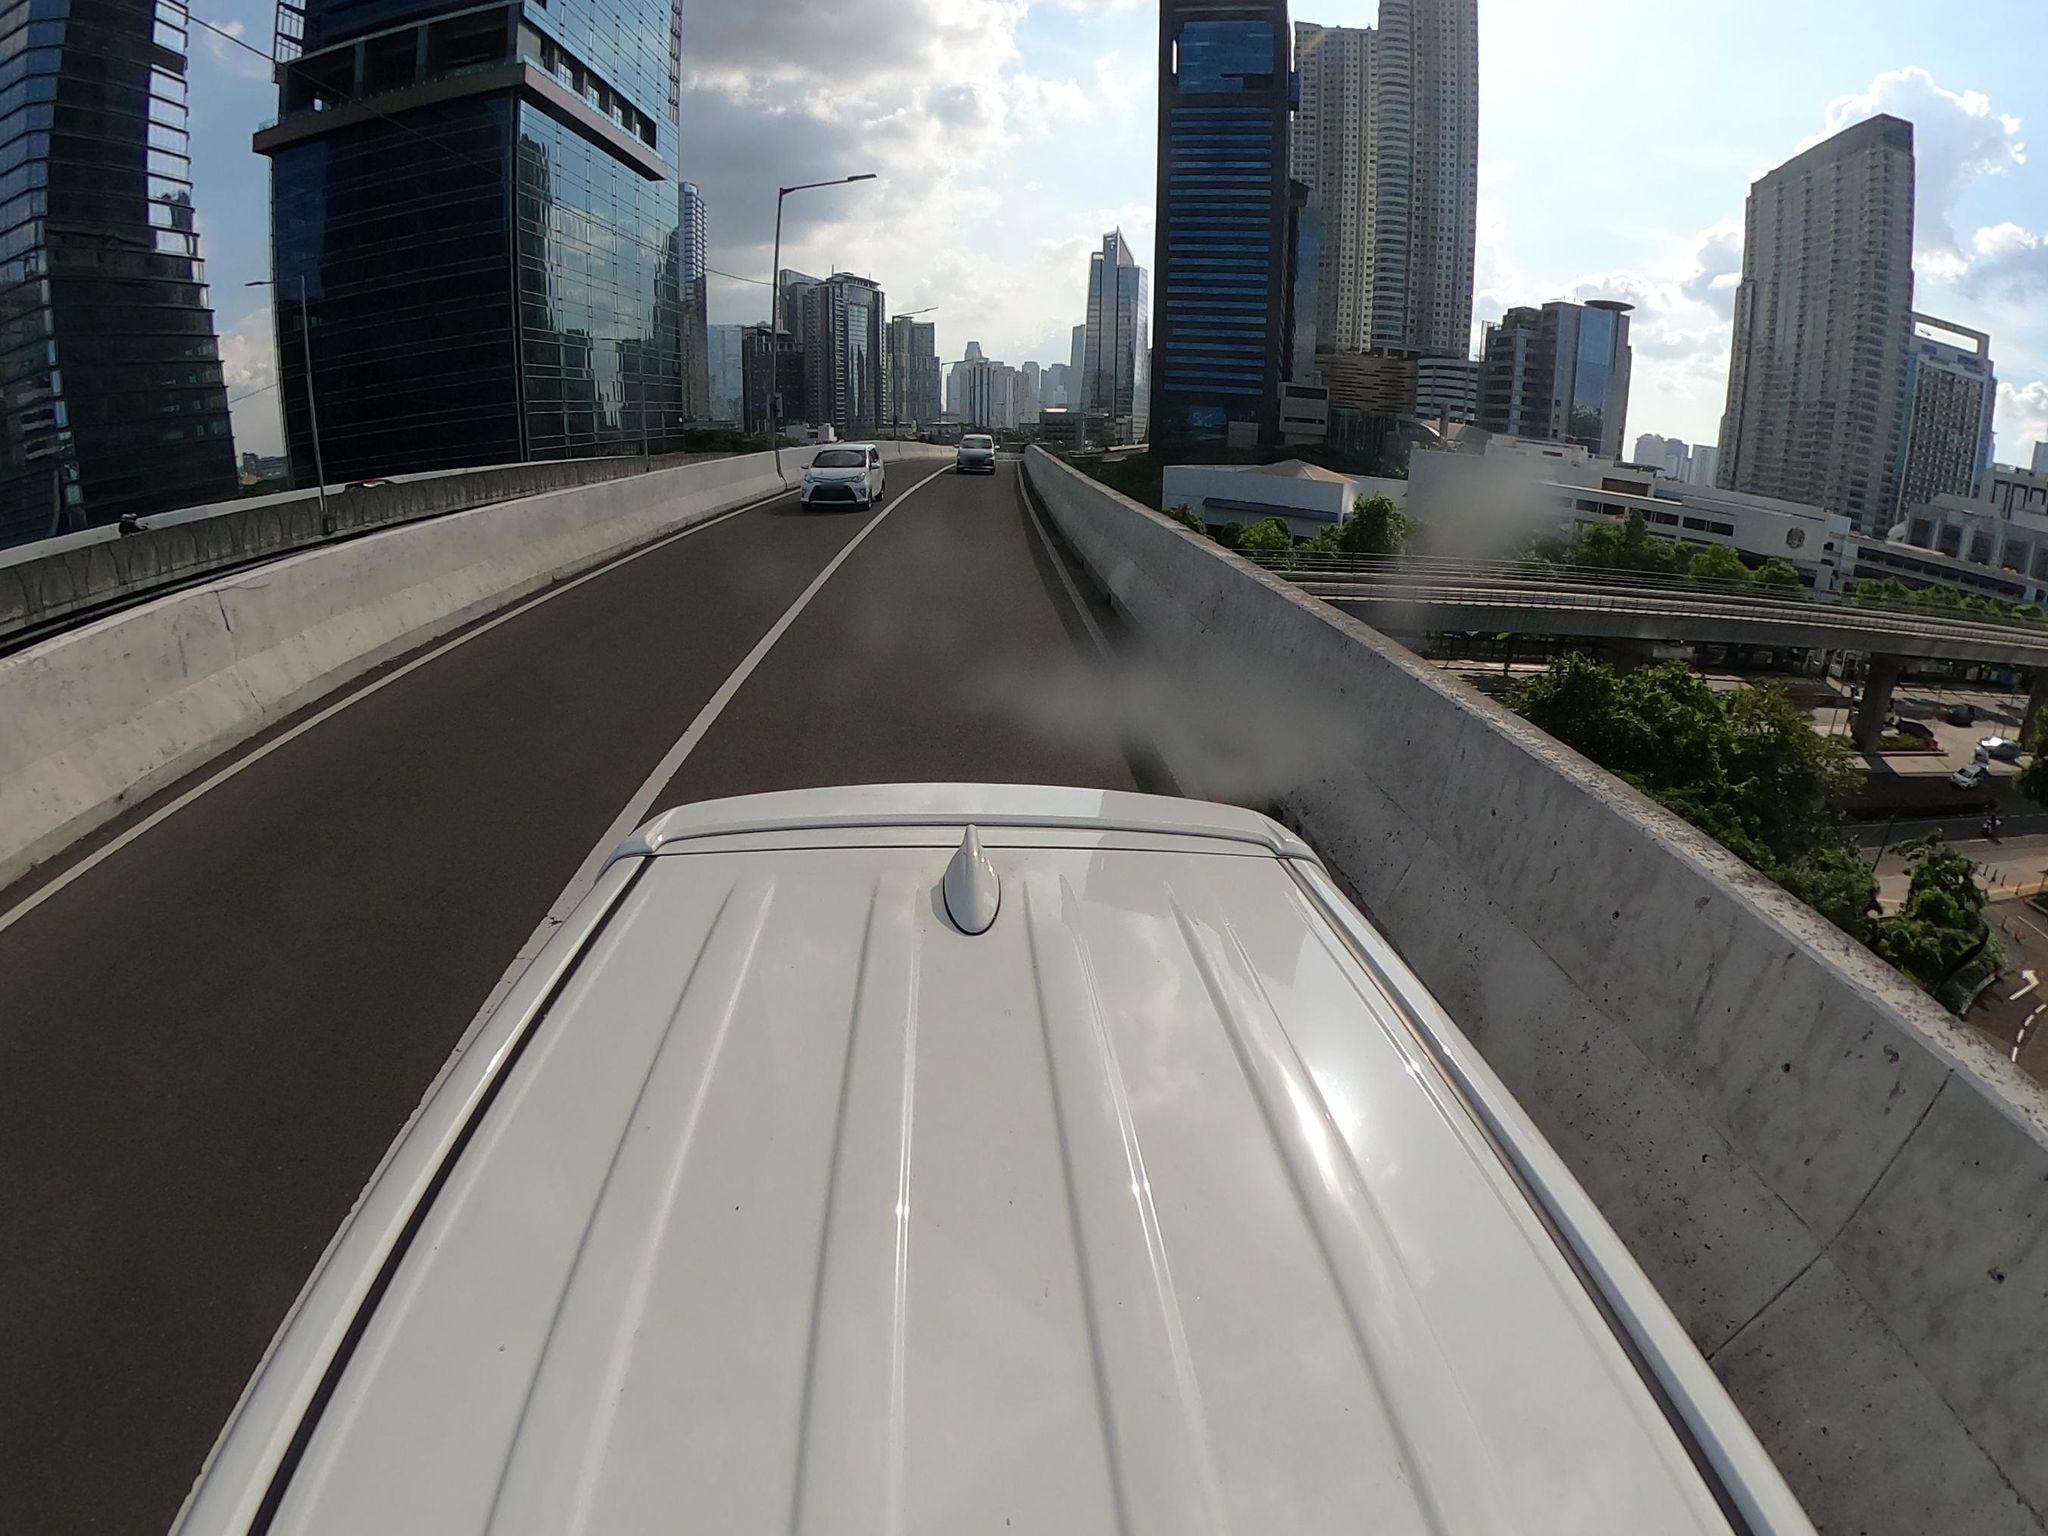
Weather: cloudy
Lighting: day
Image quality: good
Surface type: driving surface
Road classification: primary
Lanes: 2
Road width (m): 10
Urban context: urban centre
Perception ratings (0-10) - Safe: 5.28, Lively: 2.6, Beautiful: 4.03, Boring: 4.28, Depressing: 8.21, Wealthy: 3.99